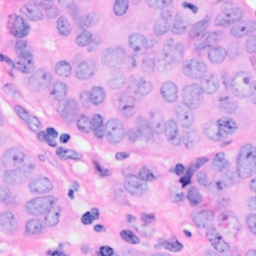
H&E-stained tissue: Breast